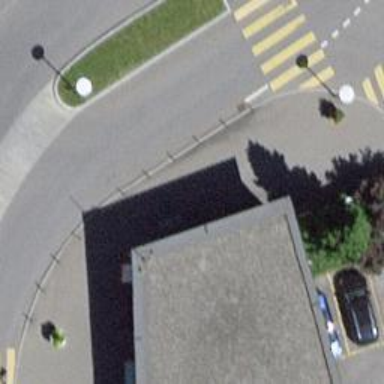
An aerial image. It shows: Bollard barrier.